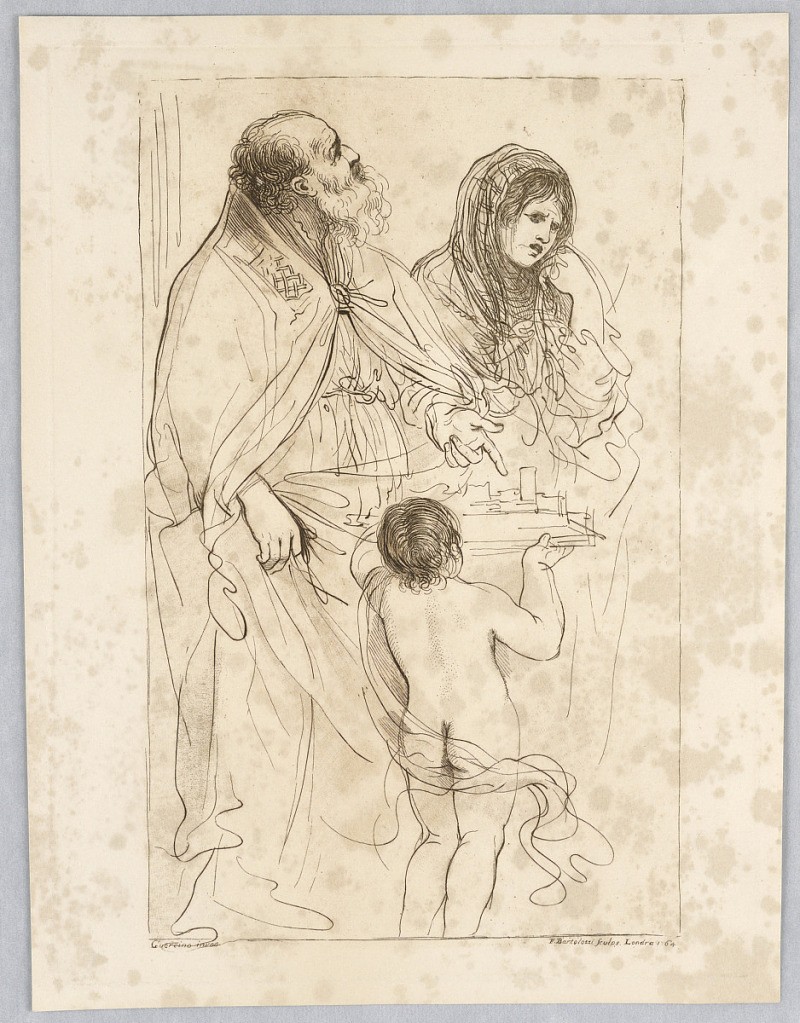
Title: A bishop saint pointing to a model city, with other figures, after a drawing by Guercino
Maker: Francesco Bartolozzi, Italian, active England, 1727–1815
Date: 1764
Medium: Engraving in brown ink on white paper
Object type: Print
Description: The old man, with a beard and heavy cloak st ands at left, pointing to the model of the town held by the boy. The woman, behind right, looks down, her cheek to her hand. The boy, center, has his back to the observer.